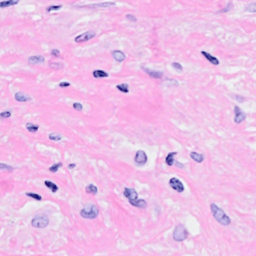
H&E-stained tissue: Breast